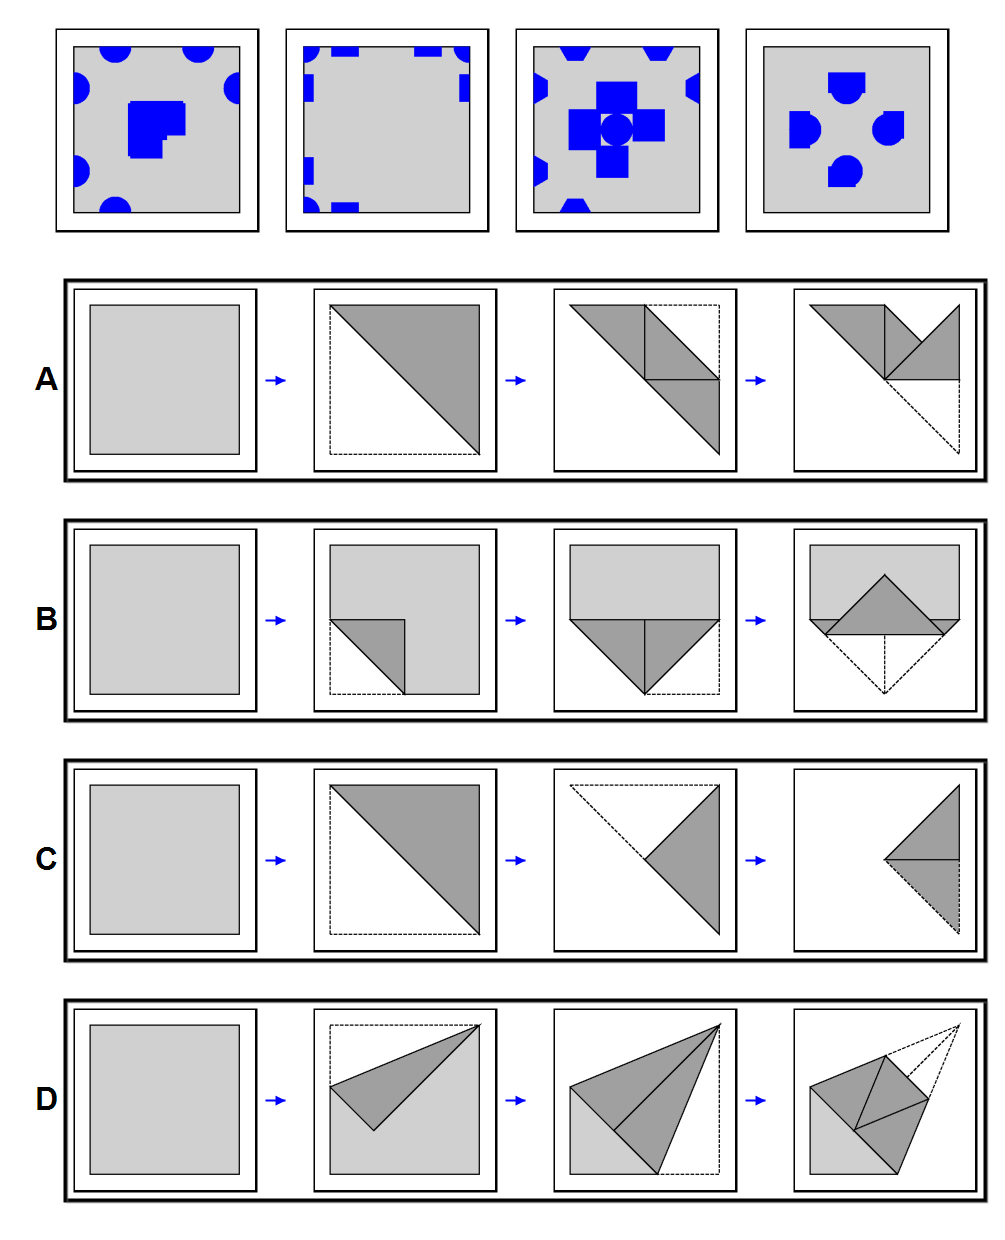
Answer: C